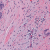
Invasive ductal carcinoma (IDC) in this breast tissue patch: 1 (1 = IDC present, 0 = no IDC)